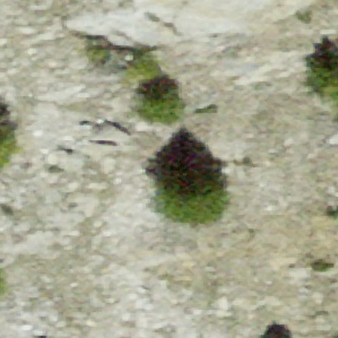
Label: other